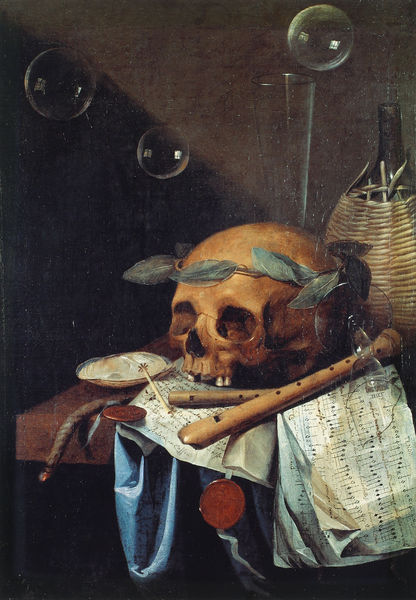
Titel: Vanitas
Künstler: Simon Renard de Saint-André
Institution: Lyon, Musée des Beaux-Arts
Schlagwörter: blätter, gemälde, glas, tisch, rot, symbolismus, schädel, musik, stilleben, stillleben, noten, wein, musikinstrument, lorbeerkranz, flöte, totenkopf, muschel, siegel, flöten, zahn, seifenblase, seifenblasen, korbflasche, notenpapier, wachssiegel, seifenbalse